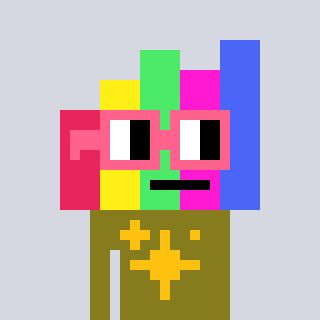
a pixel art character with square pink glasses, a bar chart-shaped head and a gunk-colored body on a cool background